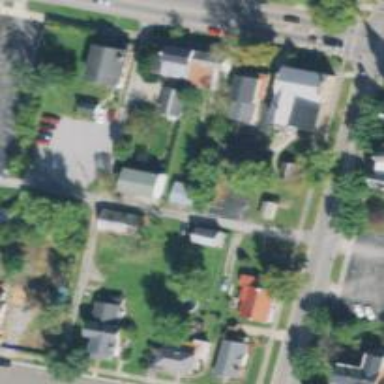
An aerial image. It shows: Neighbourhood designated as historic district.